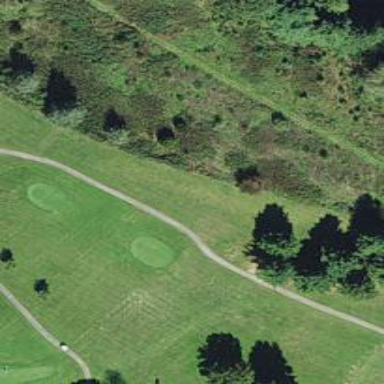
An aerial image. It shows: Golf tee.